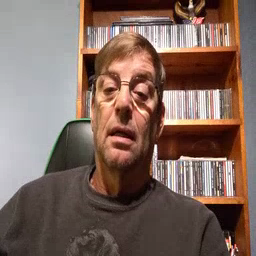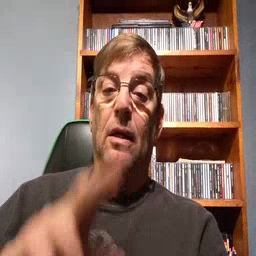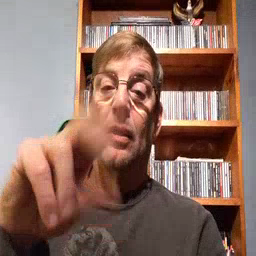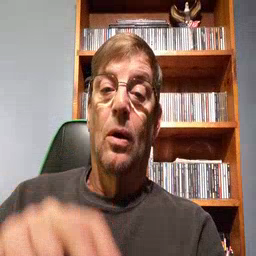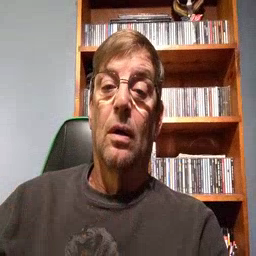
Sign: no